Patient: sex M, age 69
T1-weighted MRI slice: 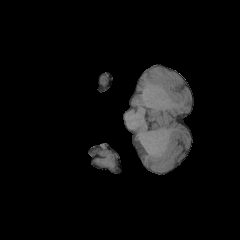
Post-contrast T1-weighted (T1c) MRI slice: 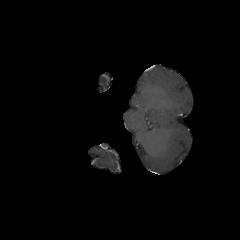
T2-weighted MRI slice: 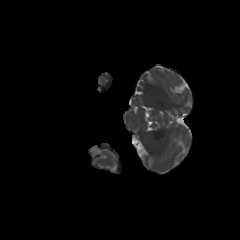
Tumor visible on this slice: no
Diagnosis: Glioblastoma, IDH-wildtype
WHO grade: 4